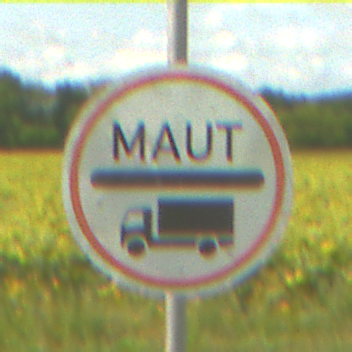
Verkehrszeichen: Mautpflicht
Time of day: Midday
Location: Outdoor (RoadRail)
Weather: PartlyCloudy
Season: NotSpecified
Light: Natural